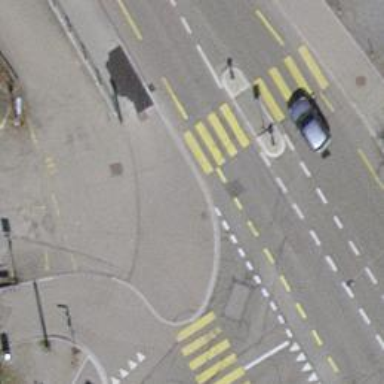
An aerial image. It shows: Kerb barrier.